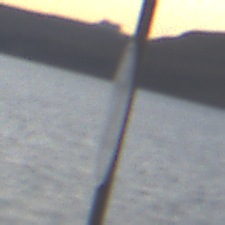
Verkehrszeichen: EndeGeschwindigkeit120
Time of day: SunriseSunset
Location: Outdoor (RoadRail)
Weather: PartlyCloudy
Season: NotSpecified
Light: Natural